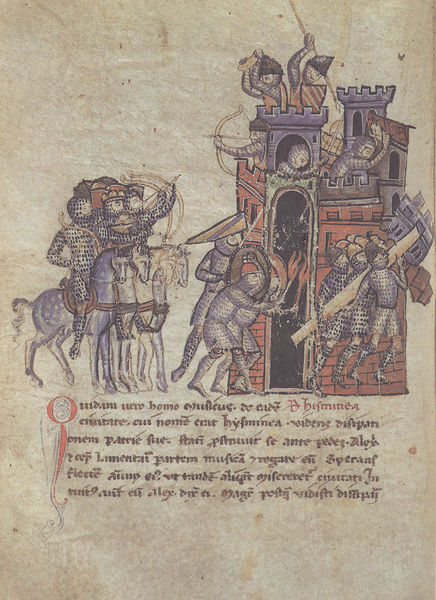
Titel: Alexanderroman
Institution: Leipzig, Stadtbibliothek
Schlagwörter: angriff, blau, feuer, kampf, stadt, grau, rot, schloss, tragen, pferd, pferde, reiter, turm, schrift, papier, bogen, krieg, leiter, schlacht, zerstörung, soldaten, metall, deutsch, zinnen, schild, buch, burg, brennen, flammen, festung, seite, illustration, streit, text, waffen, bericht, buchstaben, soldat, initiale, ritter, rüstung, buchseite, mittelalter, eroberung, krieger, kreuzzug, ritterrüstung, korinth, speer, schütze, stemmen, pfeil, abbildung, schießen, dokument, bogenschütze, anzünden, latein, schilde, rüstungen, plünderung, buchmalerei, majuskel, kettenhemd, manuskript, belagerung, pfeil und bogen, rammbock, bogenschützen, illumination, plünderei, ramme, verteifigung, rammbokk, tzrm, rustung, anzünfenb